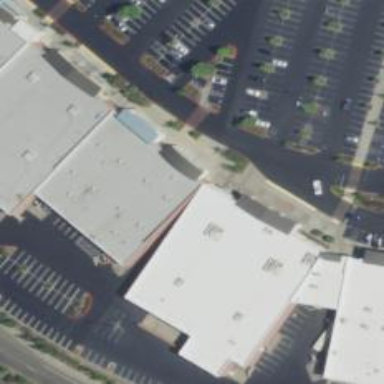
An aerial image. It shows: Retail building.